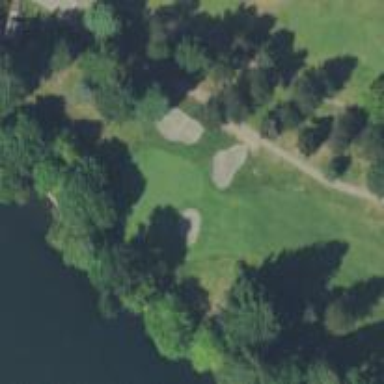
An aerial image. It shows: Golf hole.